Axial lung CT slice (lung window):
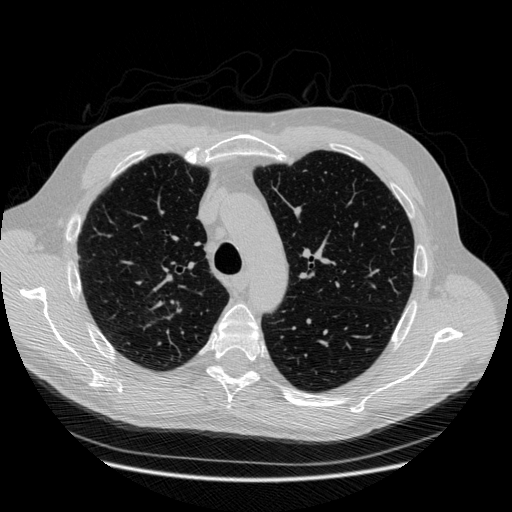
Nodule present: no